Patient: sex F, age 48
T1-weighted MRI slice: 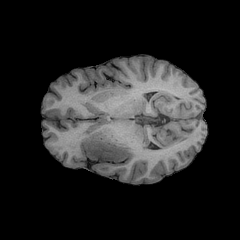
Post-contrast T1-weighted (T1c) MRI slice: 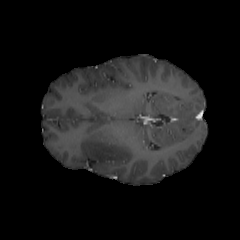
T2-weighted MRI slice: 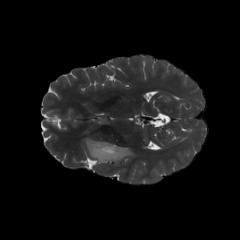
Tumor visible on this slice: yes
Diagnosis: Astrocytoma, IDH-mutant
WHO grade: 2